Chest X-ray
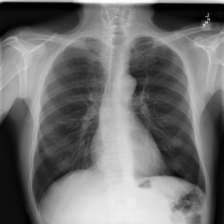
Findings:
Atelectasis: negative
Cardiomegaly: negative
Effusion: negative
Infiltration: negative
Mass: negative
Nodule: negative
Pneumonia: negative
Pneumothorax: negative
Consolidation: negative
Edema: negative
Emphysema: positive
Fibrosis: negative
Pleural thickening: negative
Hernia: negative